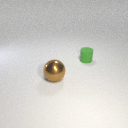
small green rubber cylinder to the right of large brown metal sphere